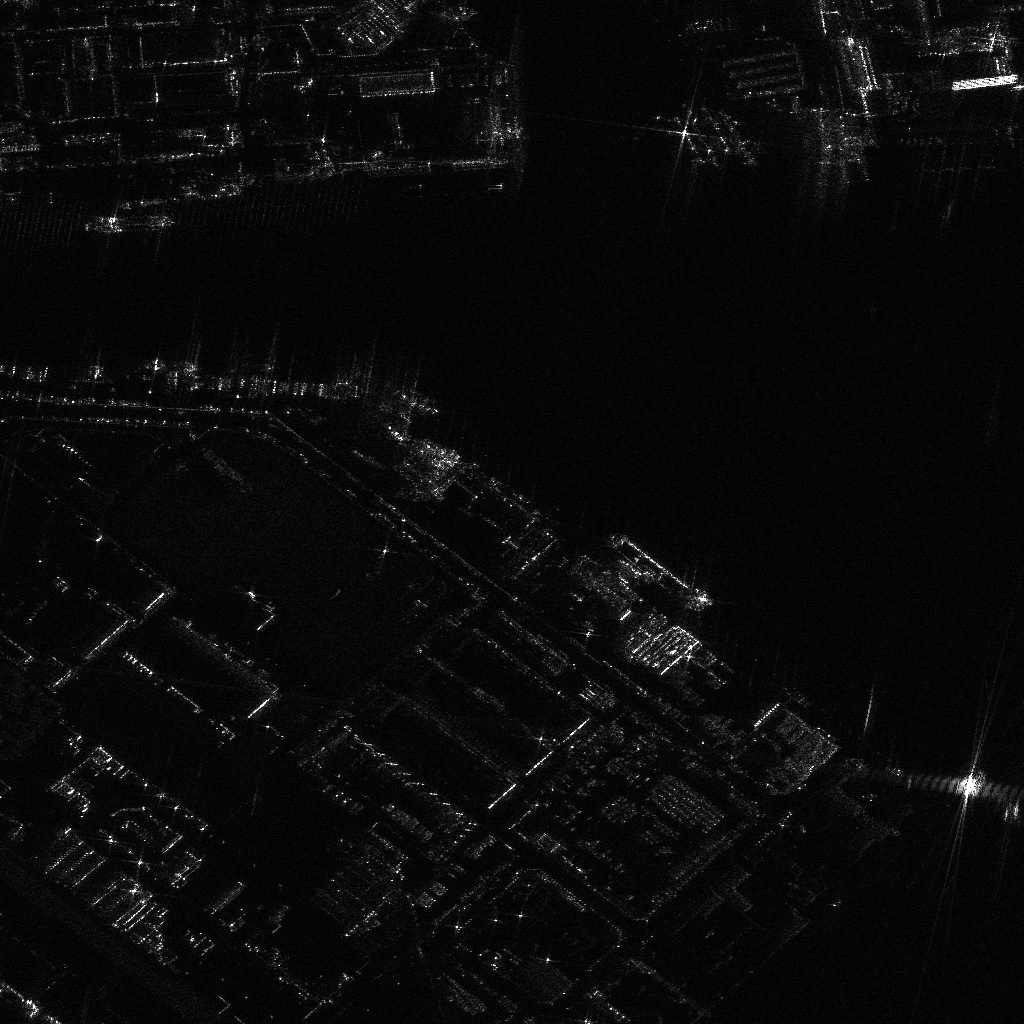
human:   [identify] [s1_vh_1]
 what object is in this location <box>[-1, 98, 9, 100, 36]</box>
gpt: <ref>1 large container at the bottom left</ref>

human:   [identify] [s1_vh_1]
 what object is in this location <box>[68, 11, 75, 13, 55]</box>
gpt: <ref>1 medium container at the top right</ref>

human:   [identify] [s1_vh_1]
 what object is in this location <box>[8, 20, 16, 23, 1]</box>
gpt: <ref>1 medium dredger at the top left</ref>

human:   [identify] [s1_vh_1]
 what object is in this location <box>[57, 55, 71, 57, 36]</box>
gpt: <ref>1 large dredger at the center</ref>